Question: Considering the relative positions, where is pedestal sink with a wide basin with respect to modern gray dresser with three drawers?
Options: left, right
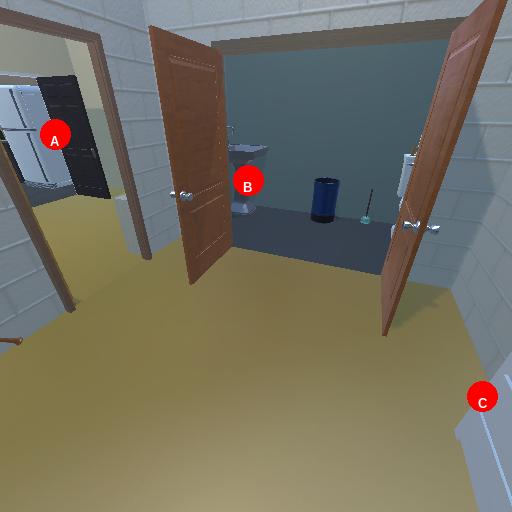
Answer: left